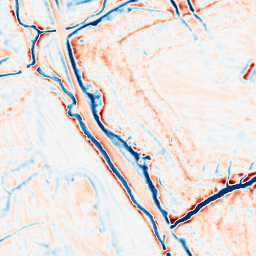
Category: edge_preserving
Decomposition family: bilateral
Decomposition parameters: d: 15
sigma_color: 150
sigma_space: 25
Upsampling method: linear_exact
Upsampling parameters: scale: 8
Upsampling scale: 8